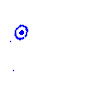
Particle: electron